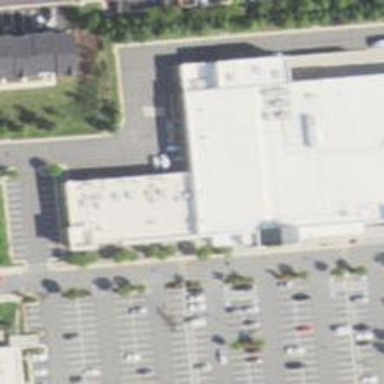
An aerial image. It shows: Pharmacy providing healthcare services.